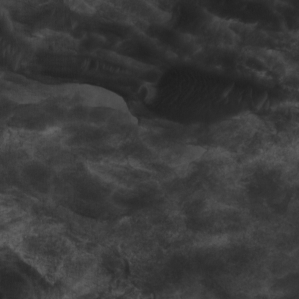
Label: non_frost